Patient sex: M
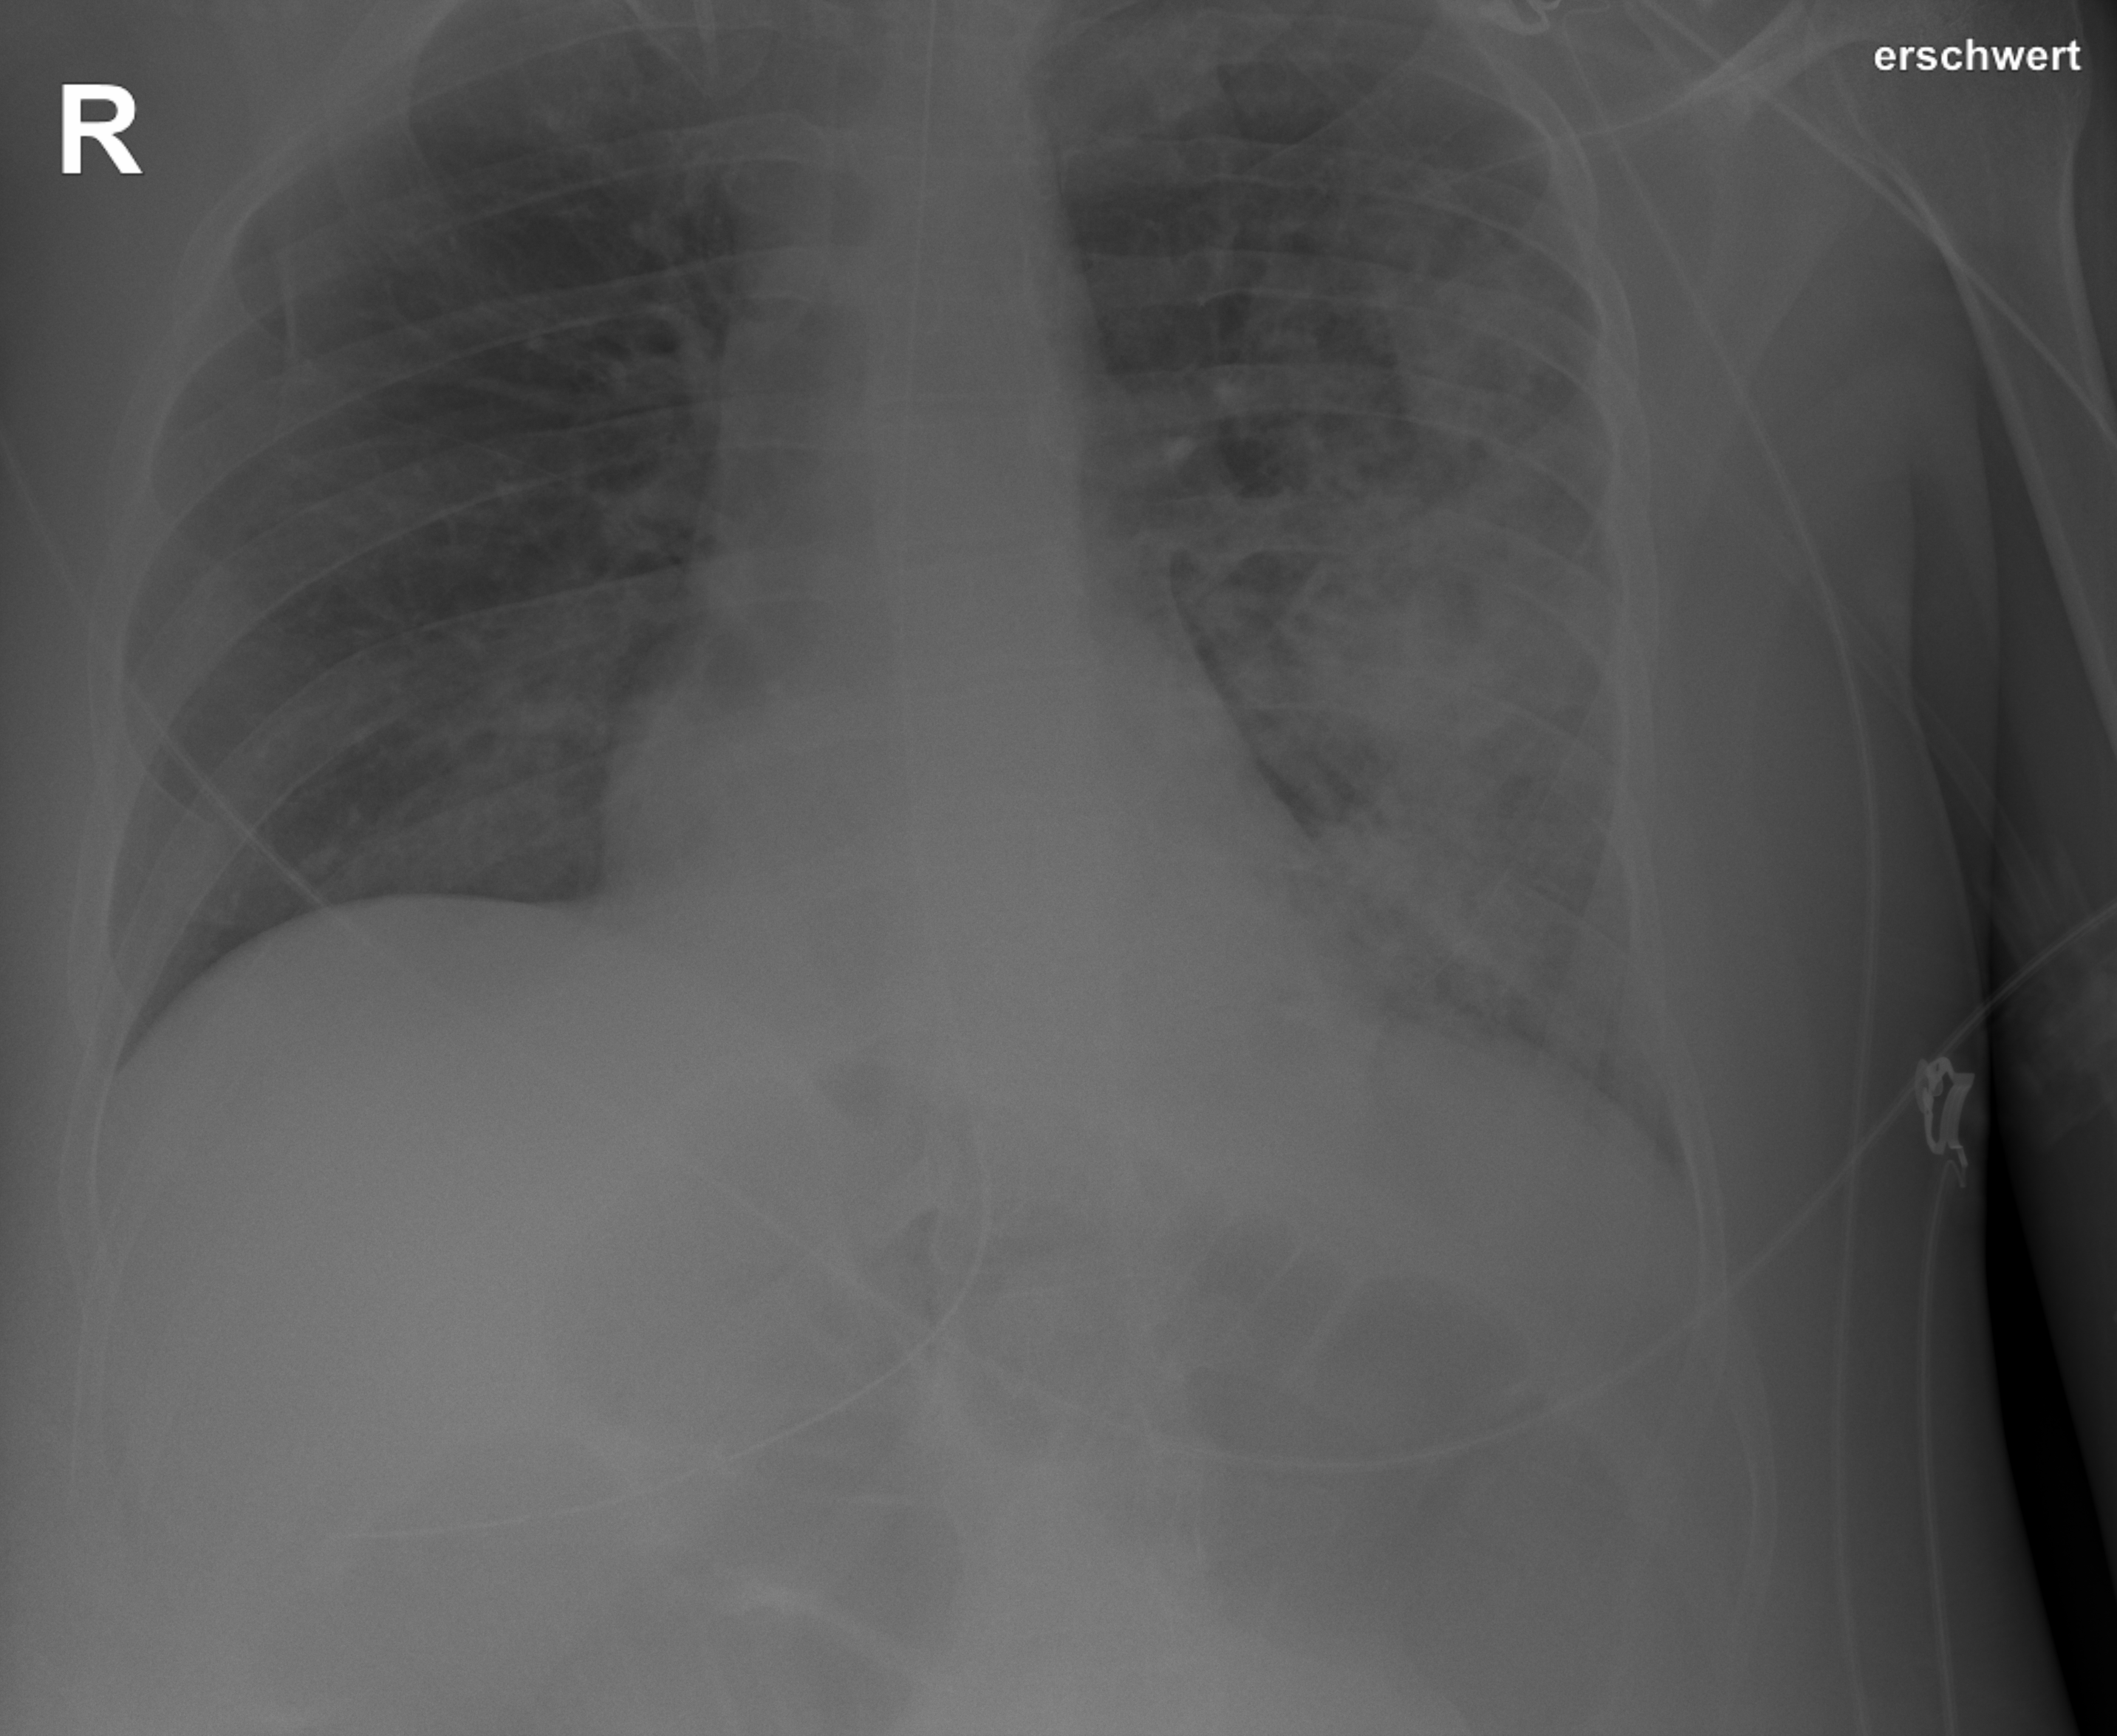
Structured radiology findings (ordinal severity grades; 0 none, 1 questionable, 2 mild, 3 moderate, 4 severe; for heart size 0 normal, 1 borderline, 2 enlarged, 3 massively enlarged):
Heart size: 1
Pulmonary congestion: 0
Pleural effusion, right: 1
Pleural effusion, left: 3
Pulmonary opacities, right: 0
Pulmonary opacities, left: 4
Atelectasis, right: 0
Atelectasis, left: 3